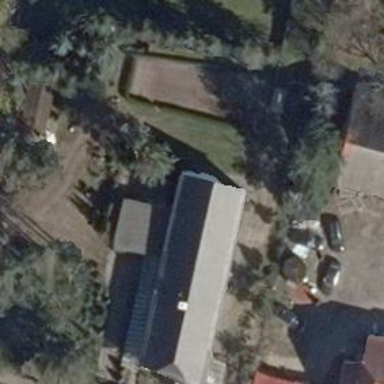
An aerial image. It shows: Part of building.